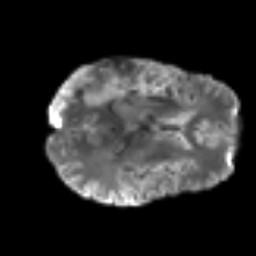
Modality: T2w
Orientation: axial
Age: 43
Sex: male
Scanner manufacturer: siemens
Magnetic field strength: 3 T
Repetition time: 6.1 s
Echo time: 0.101 s